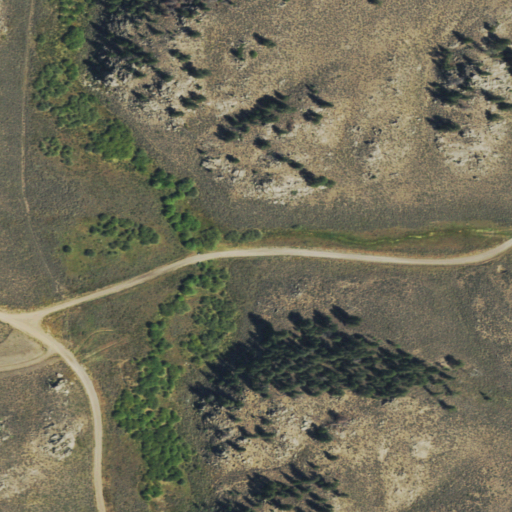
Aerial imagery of valley in Colorado named Meadow Gulch containing shrub, evergreen forest, grassland, deciduous forest, and woody wetlands